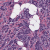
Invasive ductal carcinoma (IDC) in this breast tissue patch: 1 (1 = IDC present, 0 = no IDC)